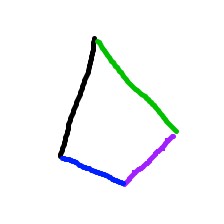
Shape: kite